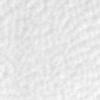
Label: no_change